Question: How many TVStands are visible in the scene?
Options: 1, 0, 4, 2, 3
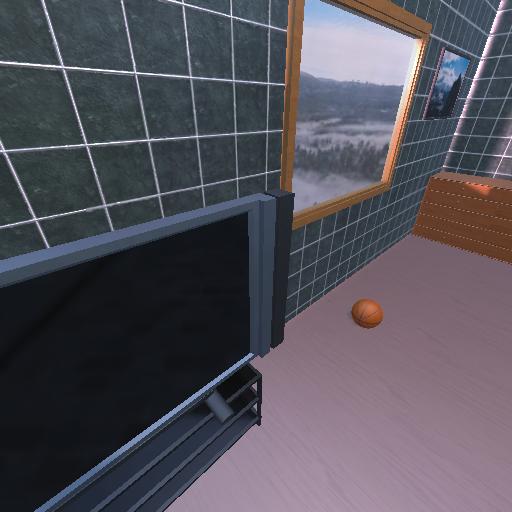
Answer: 1